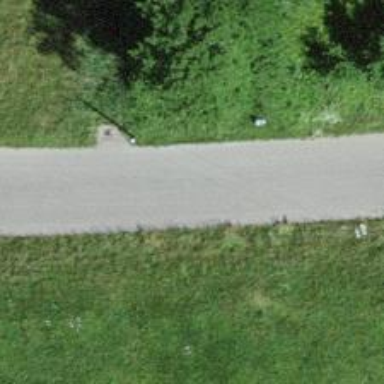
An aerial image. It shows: Unclassified paved road.